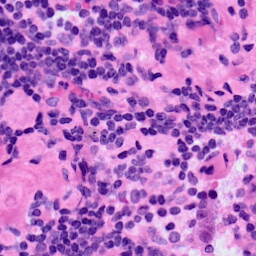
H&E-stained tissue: LymphNode